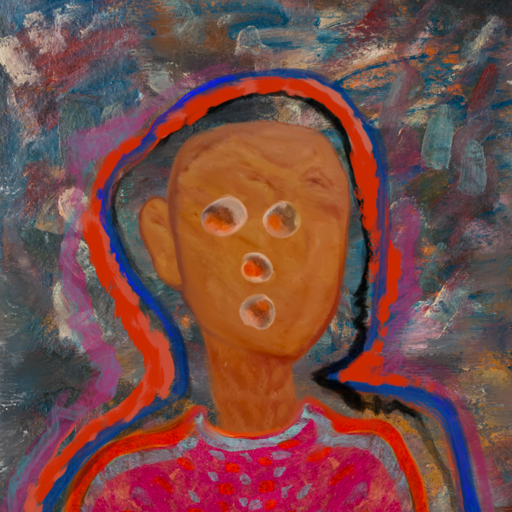
Background: Boggyland, Head And Neck Front: Pious_Lady, Face Front: Rupkatha, Bust: Sisters, Hair Front: Experience, Head Accessory: Blank, Second Necklace: Blank, Necklace: Blank, Baby: Blank